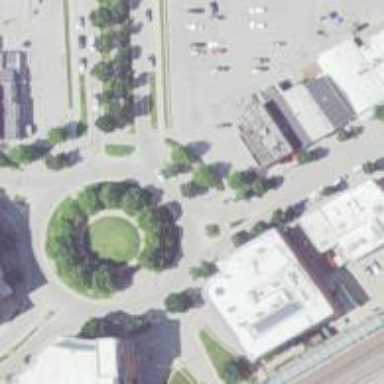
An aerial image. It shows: Unclassified road featuring roundabout.